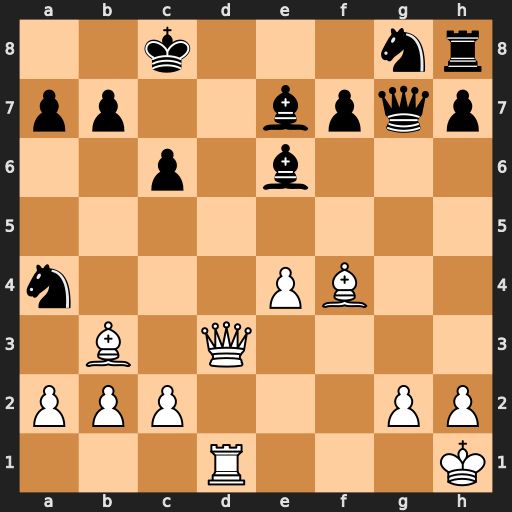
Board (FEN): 2k3nr/pp2bpqp/2p1b3/8/n3PB2/1B1Q4/PPP3PP/3R3K
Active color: w
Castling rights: -
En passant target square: -
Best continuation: Bxe6+ fxe6 Qd7#